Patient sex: F
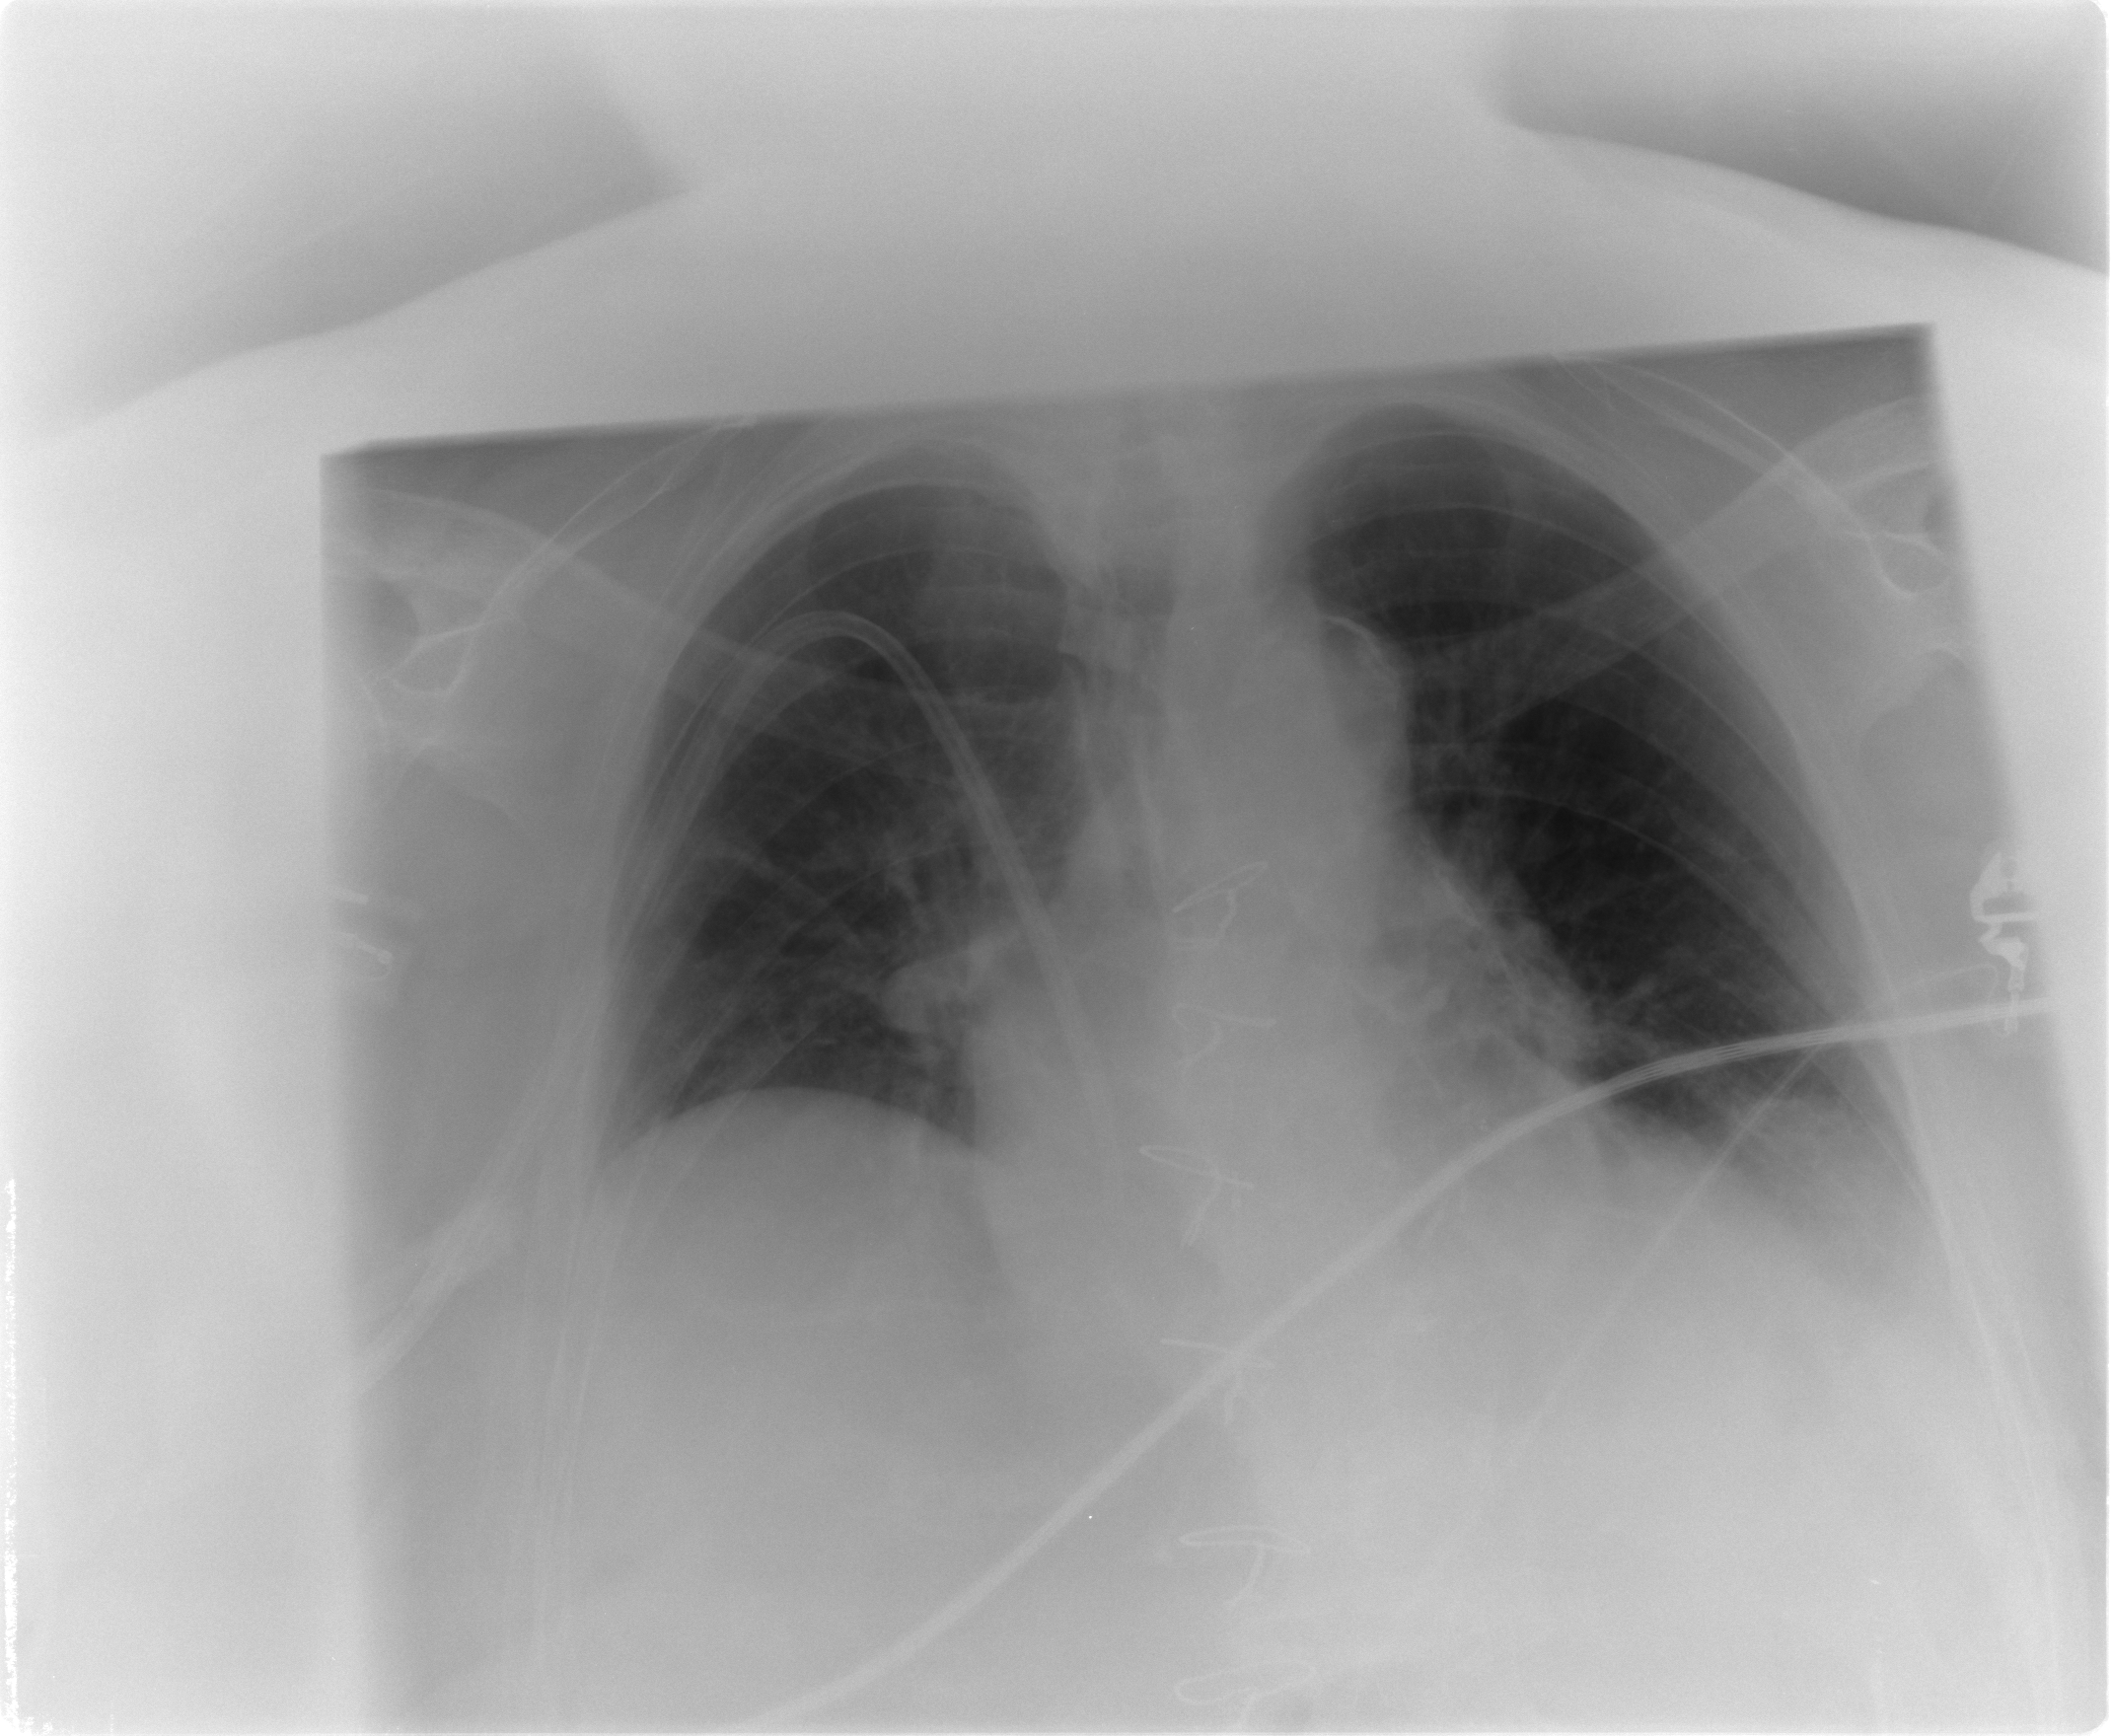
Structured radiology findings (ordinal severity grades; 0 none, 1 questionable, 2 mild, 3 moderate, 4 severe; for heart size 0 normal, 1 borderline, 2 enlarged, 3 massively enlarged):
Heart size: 1
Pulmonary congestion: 1
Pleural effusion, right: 0
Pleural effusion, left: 2
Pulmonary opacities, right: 0
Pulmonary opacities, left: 0
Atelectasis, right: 0
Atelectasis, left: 2